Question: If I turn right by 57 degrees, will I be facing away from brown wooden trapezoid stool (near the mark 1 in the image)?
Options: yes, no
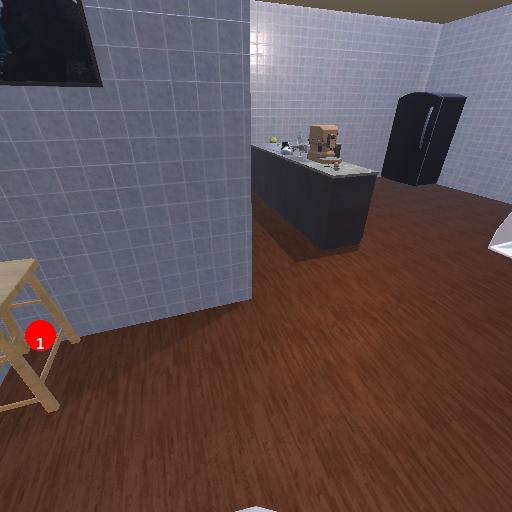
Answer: yes